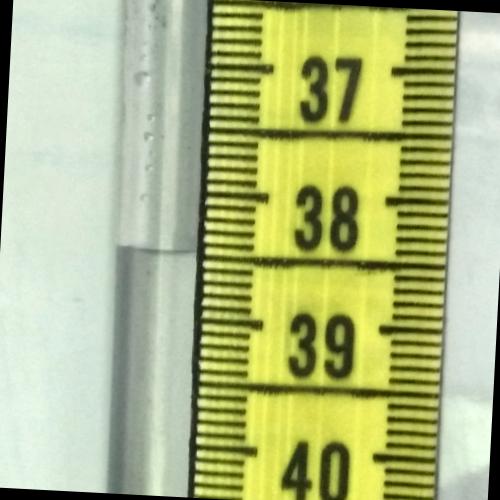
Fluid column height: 38.5 cm